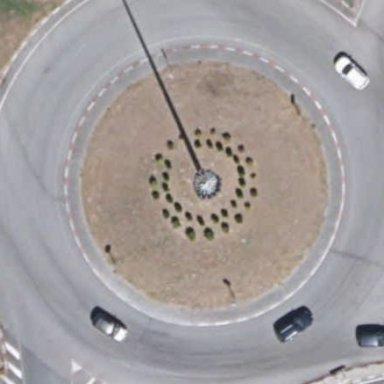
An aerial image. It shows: Roundabout on trunk highway.